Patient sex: F
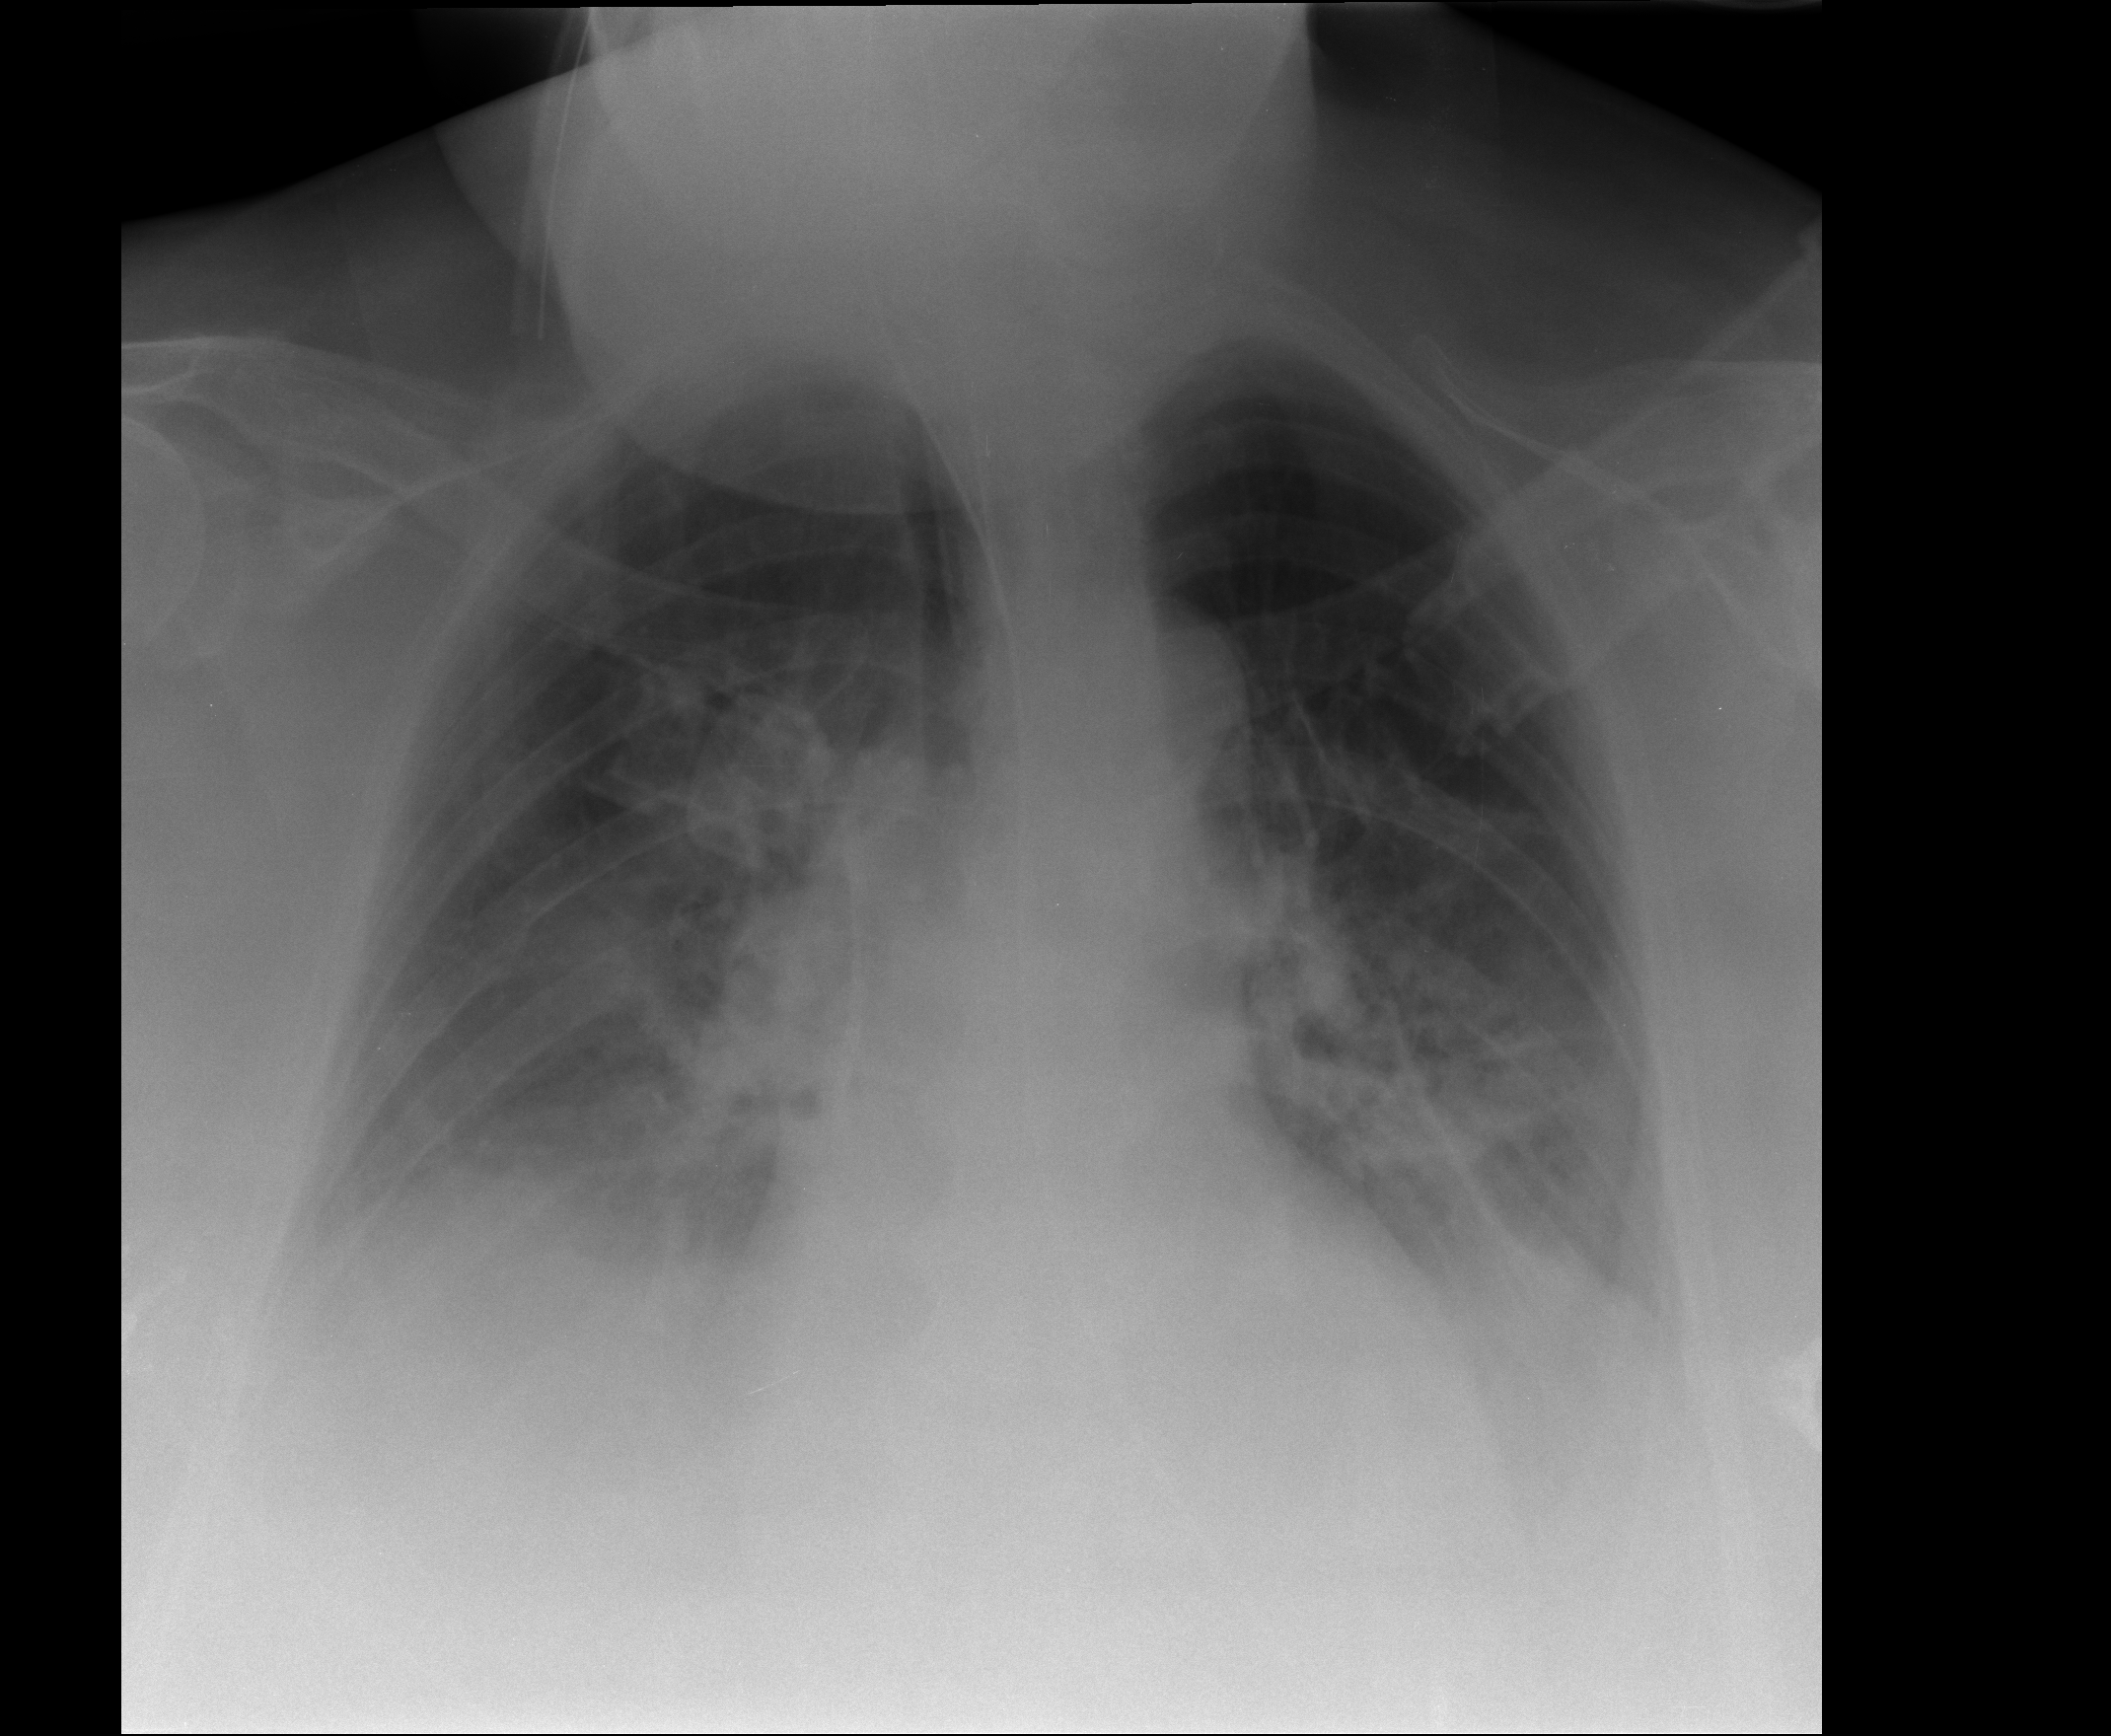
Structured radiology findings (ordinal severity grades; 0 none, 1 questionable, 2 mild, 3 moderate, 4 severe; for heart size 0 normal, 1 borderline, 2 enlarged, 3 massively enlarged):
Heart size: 0
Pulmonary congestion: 2
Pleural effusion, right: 2
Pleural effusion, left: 2
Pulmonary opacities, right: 1
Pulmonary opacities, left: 1
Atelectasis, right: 2
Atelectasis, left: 2